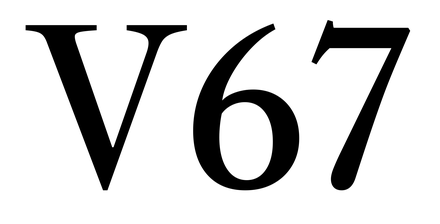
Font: LibreCaslonText_Regular